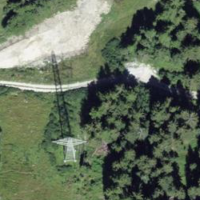
EUNIS habitat code: 44
Species observed at this site:
Cirsium arvense